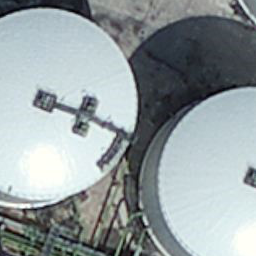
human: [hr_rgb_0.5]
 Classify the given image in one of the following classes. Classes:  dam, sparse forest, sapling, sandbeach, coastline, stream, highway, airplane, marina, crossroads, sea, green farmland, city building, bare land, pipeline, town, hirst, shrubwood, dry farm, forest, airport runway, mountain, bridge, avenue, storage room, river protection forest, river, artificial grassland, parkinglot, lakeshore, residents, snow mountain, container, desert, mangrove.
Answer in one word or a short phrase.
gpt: storage room